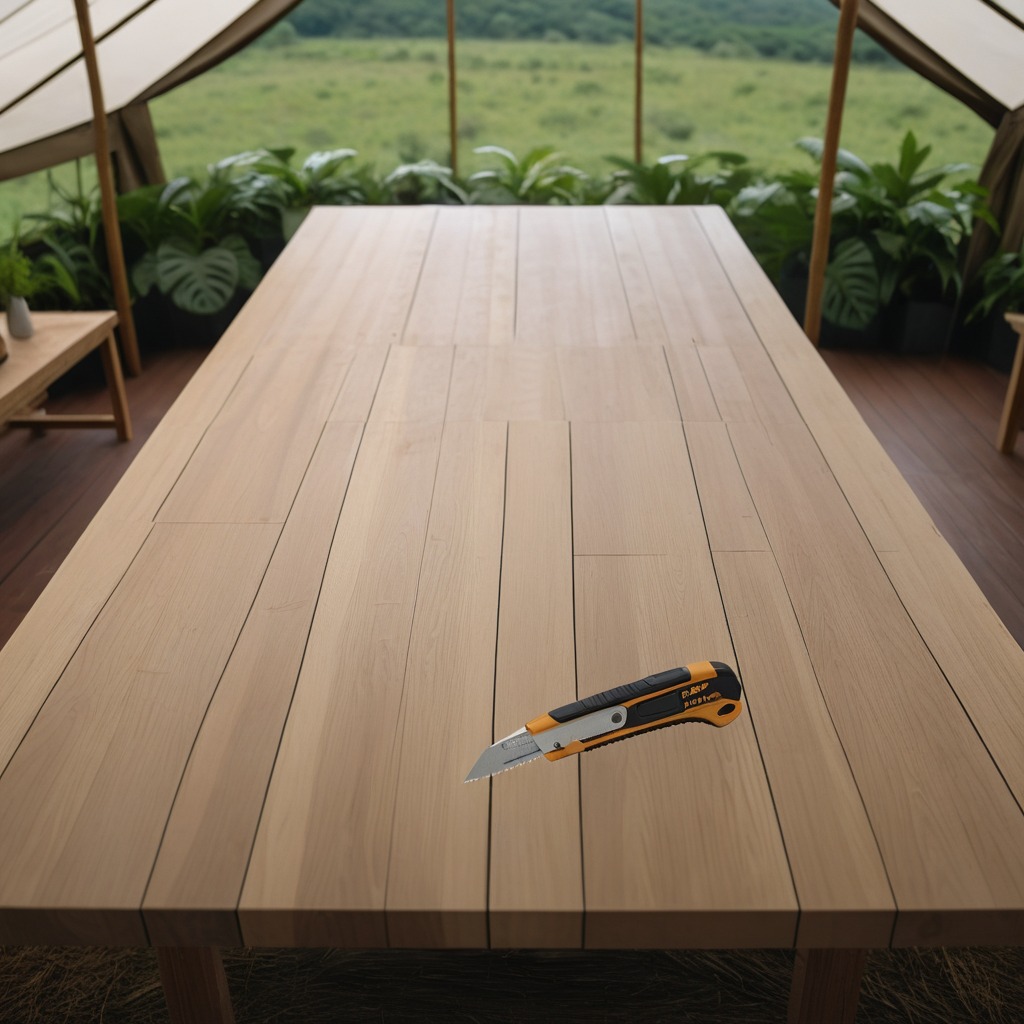
A utility knife lies on the wooden table.